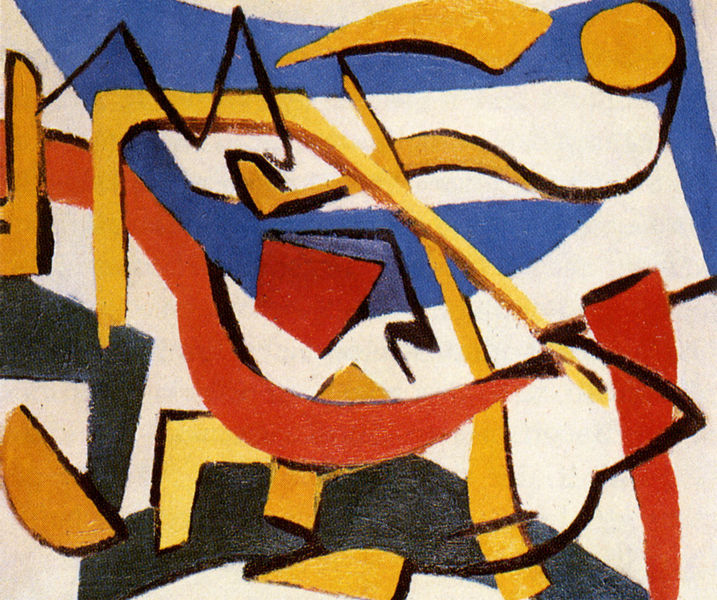
Titel: Abstrakte Komposition
Künstler: Grete Wilhelm
Standort: Wien
Institution: Archiv der Hochschule für angewandte Kunst
Schlagwörter: blau, gemälde, weiß, gelb, geschwungen, grau, holz, orange, schwarz, rot, muster, öl, kontrast, kreis, schwung, bogen, abstrakt, formen, linien, linie, form, durcheinander, punkt, leinwand, halbkreis, ecken, zacken, zickzack, picasso, kanten, grundfarben, halbierung, m, c, schwea